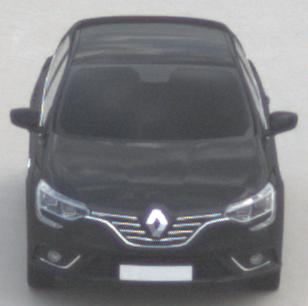
Make: Renault
Model: Mégane ENERGY TCe 100
Detailed model: Mégane (IV)
Model produced from: 2016/03
Model produced until: 2018/08
Doors: 5
Color: black
Road condition: dry road
Daytime: midday
Contrast: low contrast